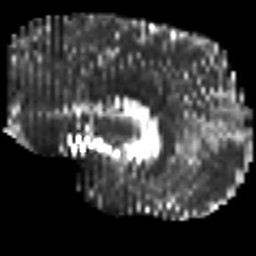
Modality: T2w
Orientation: sagittal
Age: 50
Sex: male
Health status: ill
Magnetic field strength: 3 T
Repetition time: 8.4 s
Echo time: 0.0926 s